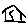
Label: house